Field crop: maize
Growth stage: 1
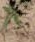
Species: atriplex